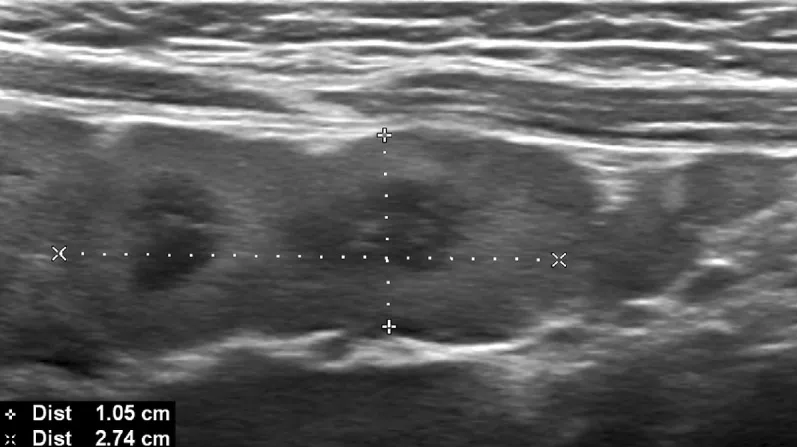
Greyscale ultrasound image demonstrating confluent lymph nodes with a supra-centimetric small axis.
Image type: radiology (ultrasound)